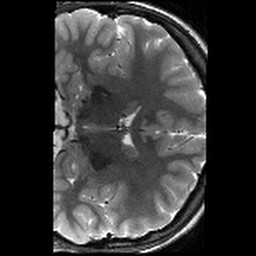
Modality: T2w
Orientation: coronal
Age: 20
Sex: female
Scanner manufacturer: siemens
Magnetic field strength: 3 T
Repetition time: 8.02 s
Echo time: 0.08 s